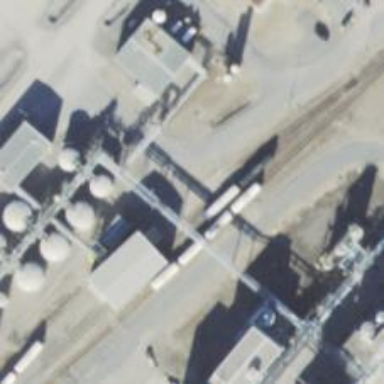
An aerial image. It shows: Rail spur service.